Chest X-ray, AP view. Patient: 57 years old, sex M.
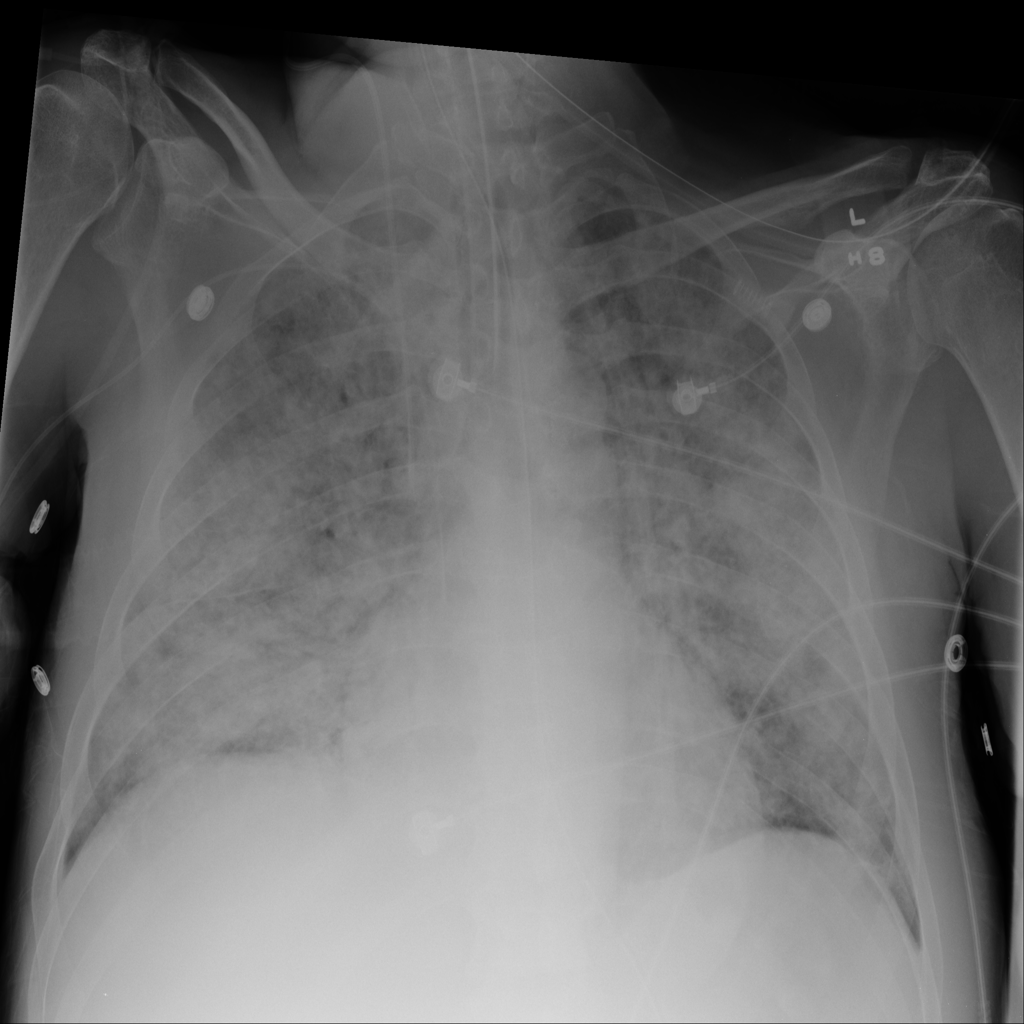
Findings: Infiltration